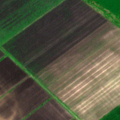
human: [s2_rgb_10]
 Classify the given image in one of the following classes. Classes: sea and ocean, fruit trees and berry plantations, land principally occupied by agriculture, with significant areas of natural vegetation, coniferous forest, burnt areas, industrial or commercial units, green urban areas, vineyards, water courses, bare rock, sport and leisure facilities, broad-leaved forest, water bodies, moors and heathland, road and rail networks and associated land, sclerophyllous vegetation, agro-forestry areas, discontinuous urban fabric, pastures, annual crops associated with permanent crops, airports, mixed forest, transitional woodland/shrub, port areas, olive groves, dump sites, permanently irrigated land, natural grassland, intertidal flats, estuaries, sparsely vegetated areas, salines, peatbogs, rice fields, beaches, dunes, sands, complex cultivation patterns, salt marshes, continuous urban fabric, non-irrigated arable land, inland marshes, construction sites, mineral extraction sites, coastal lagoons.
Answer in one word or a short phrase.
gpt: non-irrigated arable land